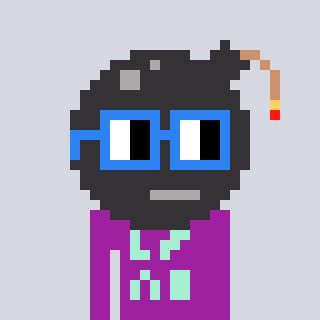
a pixel art character with square blue glasses, a bomb-shaped head and a magenta-colored body on a cool background